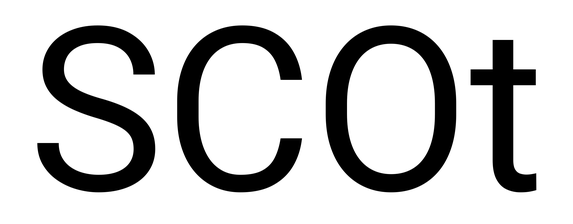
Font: Roboto_Regular